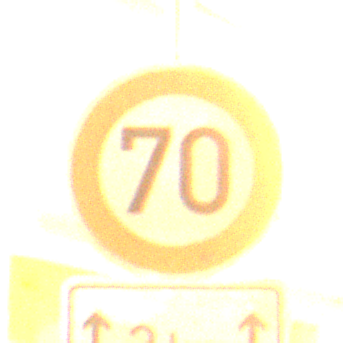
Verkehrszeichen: Geschwindigkeit70
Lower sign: LaengeEinerStrecke2
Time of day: Night
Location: Outdoor (Urban)
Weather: Clear
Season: NotSpecified
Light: Artificial